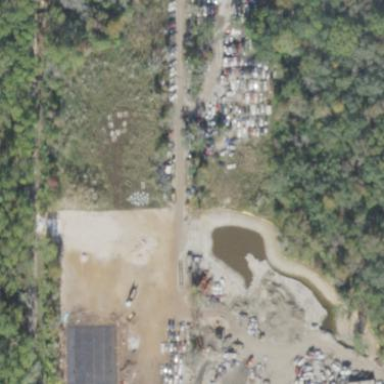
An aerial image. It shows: Industrial area designated as scrap yard.